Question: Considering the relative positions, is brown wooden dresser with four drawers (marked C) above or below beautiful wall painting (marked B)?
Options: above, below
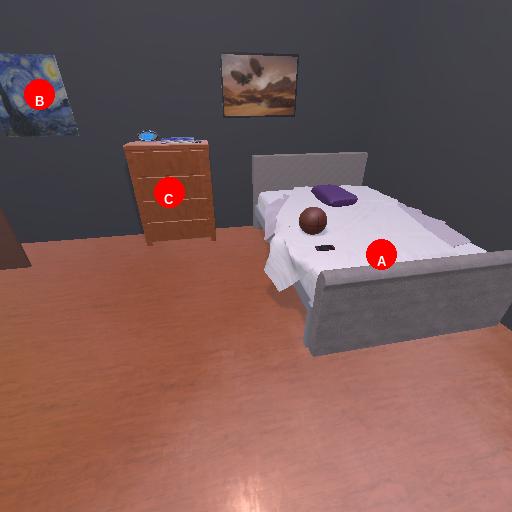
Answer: above